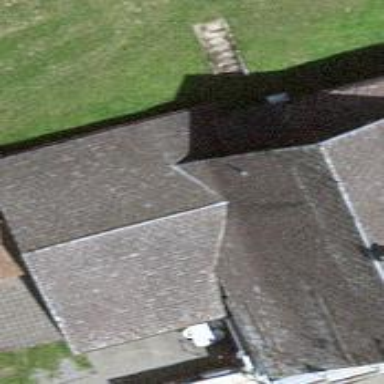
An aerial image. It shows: Gabled roof hotel.